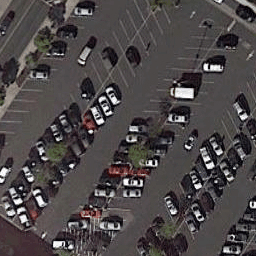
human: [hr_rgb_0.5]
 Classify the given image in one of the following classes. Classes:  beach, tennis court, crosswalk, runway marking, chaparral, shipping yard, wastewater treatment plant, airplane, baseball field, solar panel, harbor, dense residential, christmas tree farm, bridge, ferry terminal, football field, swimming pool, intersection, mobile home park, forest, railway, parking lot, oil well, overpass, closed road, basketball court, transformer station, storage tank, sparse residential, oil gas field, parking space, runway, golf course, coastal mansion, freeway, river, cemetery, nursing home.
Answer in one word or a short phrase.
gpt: parking lot